Field crop: maize
Growth stage: 1
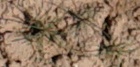
Species: lolium